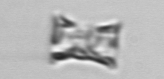
Label: Eucampia